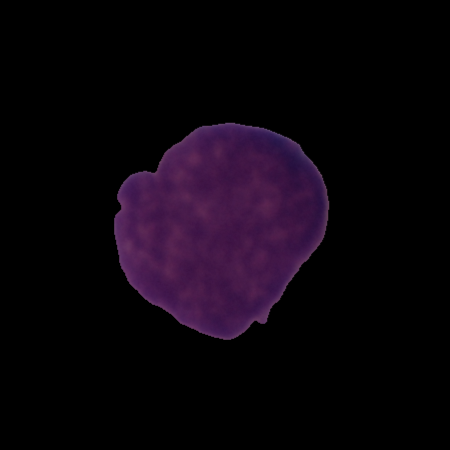
Label: cancer